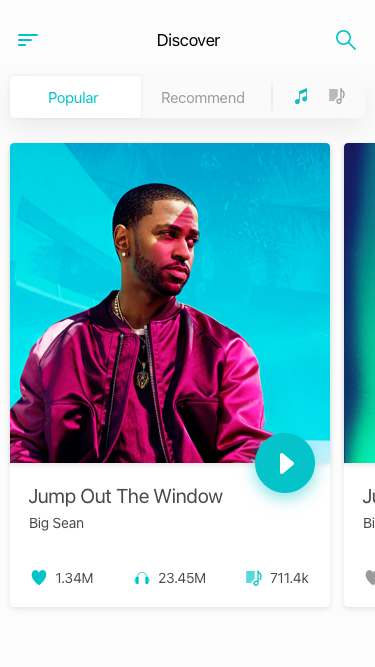
Text in this UI design:
Discover
Jump Out The Window
Big Sean
1.34M
23.45M
711.4k
Jump Out The Window
Big Sean
Popular
Recommend